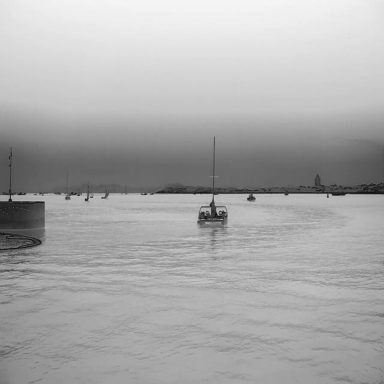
There are 15 objects shown in the infrared image, including a container_ship, seven bulk_carriers, and seven sailboats.